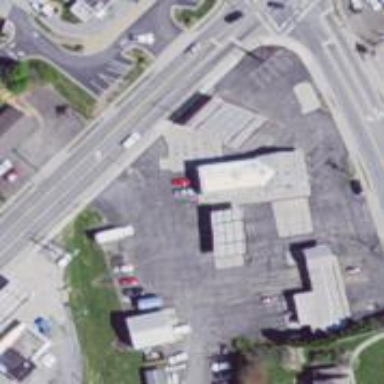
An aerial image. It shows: Convenience shop.